Question: I've recently decided to move all my application data from plists to Core Data. This was pretty straightforward. I had a class with a couple properties I would read all my plist info to using a dictionary. This was mimicked by creating an entity with the same exact attributes. I then loaded the plist information into Arrays, and parsed them all, writing and save new entities to core data.
Sounds good no? Well, I thought to so. However, now that I'm reading it all back in, I've noticed some problems.
For one, when I go ahead and try to print off the properties of my object as follows:
'''
for (CXStellarObject *obj in self.starsArray)
{
NSLog(@"Type: %@
Language: %@
Name: %@
ImageName: %@
Description: %@
",obj.type,obj.language.label,obj.name,obj.imageName,obj.description);
}
'''
I get this:
'''
Type: star
Language: (null)
Name: Sirius
ImageName:
Description: <CXStellarObject: 0x7fbb0a58d5d0> (entity: CXStellarObject; id: 0xd000000000140000 <x-coredata://9E3F584C-3214-4A6A-B55A-B63D066A152B/CXStellarObject/p5> ; data: {
descriptor = "The brighest star visible from Earth, Sirius (Also known as Sirius A, or the Dog Star), is a bright white dwarf. It is part of the Canis Major Constellation. It is approximately 8.6 light years from o";
imageName = "";
language = "0xd000000000040002 <x-coredata://9E3F584C-3214-4A6A-B55A-B63D066A152B/CXLocalizationAsset/p1>";
name = Sirius;
type = star;
})
'''
For one, my description isn't even complete. It cuts off at "from o", when it actually goes on longer in the plist. Next, name and type are repeated at the bottom of the printed results. I don't know why they're there.
Finally, what are all these addresses and other junk flanking the resulting data? I don't want that there, how did it get there?
You're probably going to need to see what I've got going on here, so I'll show you the Entity that is involved:

Here's how I wrote all these objects to Core Data:
'''
-(void)writeAllArraysToCoreData
{
NSArray *starsArray = [self starsArray];
NSArray *planetsArray = [self planetsArray];
NSArray *moonsArray = [self moonsArray];
NSArray *allData = @[starsArray,planetsArray,moonsArray];
for (NSArray *array in allData)
{
for (NSDictionary *dict in array)
{
[self archieveCXStellarObjectWithLanguage:[dict valueForKey:@"Language"] Type:[dict valueForKey:@"Type"] Name:[dict valueForKey:@"Name"] ImageName:[dict valueForKey:@"ImageName"] Descriptor:[dict valueForKey:@"Description"]];
}
}
}
'''
And finally, the method called in here that I defined:
'''
-(void)archieveCXStellarObjectWithLanguage:(NSString *)languageCode Type:(NSString *)type Name:(NSString *)name ImageName:(NSString *)imageName Descriptor:(NSString *)descriptor
{
CXStellarObject *object = [NSEntityDescription insertNewObjectForEntityForName:@"CXStellarObject" inManagedObjectContext:self.managedObjectContext];
[object setLanguage:[self.supportedLanguageAssets valueForKey:languageCode]];
[object setType:type];
[object setName:name];
[object setImageName:imageName];
[object setDescriptor:descriptor];
// Add New Object to All Objects Array
[self.allStoredObjects addObject:object];
// Save Changes
[self saveContext];
}
'''
And finally how I extracted them, and where this is going a bit awry (Don't worry, it's not a complicated method)
'''
-(void)loadData
{
if (!self.allStoredObjects)
{
NSFetchRequest *fetchRequest = [[NSFetchRequest alloc]init];
NSEntityDescription *entity = [NSEntityDescription entityForName:@"CXStellarObject" inManagedObjectContext:self.managedObjectContext];
[fetchRequest setEntity:entity];
NSError *error;
NSArray *fetchResults = [self.managedObjectContext executeFetchRequest:fetchRequest error:&error];
if (!fetchResults)
{
[NSException raise:@"Fetch Failed!" format:@"Reason: %@",[error localizedDescription]];
}
[self setAllStoredObjects:[NSMutableArray arrayWithArray:fetchResults]];
// Filter Arrays
NSPredicate *starPredicate = [NSPredicate predicateWithFormat:@"SELF.type == 'star'"];
[self setStarsArray:[fetchResults filteredArrayUsingPredicate:starPredicate]];
for (CXStellarObject *obj in self.starsArray)
{
NSLog(@"Type: %@
Language: %@
Name: %@
ImageName: %@
Description: %@
",obj.type,nil,obj.name,obj.imageName,obj.description);
}
}
}
'''
And that's it, thanks for taking the time to get this far. If you need any more information from me, just comment and I'll put it in ASAP.
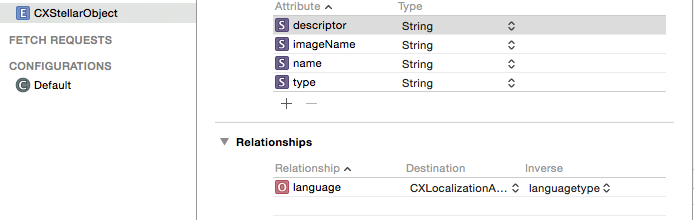
Answer: Assuming your CXStellarObject object is a custom subclass of NSManagedObject, you need to override the description method for that object and write it to return formatted info about your managed object.
Something like this:
-(NSString *) description;
{
NSMutableString *result = [[NSMutableString alloc] init];
[result appendFormat: @" descriptor = %@
", self.descriptor];
[result appendFormat: @" imageName = %@
", imageName];
//And so on...
}